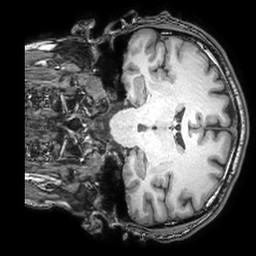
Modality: T1w
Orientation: coronal
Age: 34
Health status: ill
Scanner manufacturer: philips
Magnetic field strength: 3 T
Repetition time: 0.007 s
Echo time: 0.0035 s